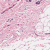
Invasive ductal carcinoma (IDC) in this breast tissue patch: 0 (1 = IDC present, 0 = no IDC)